Field crop: maize
Growth stage: 2
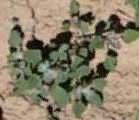
Species: chenopodium